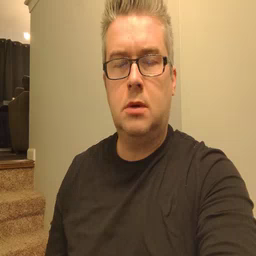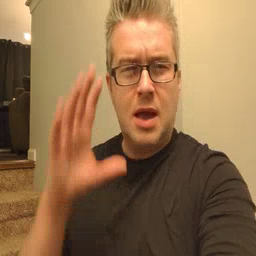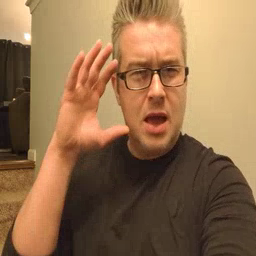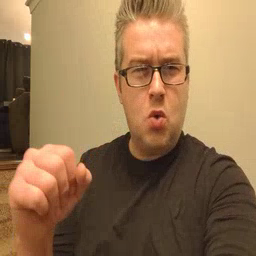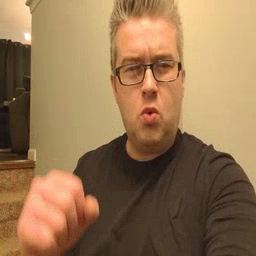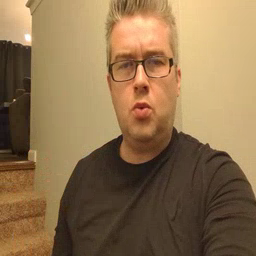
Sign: loud